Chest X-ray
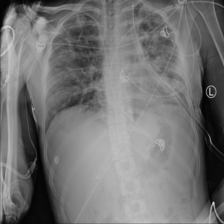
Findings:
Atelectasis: negative
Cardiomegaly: negative
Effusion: negative
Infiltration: positive
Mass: negative
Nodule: negative
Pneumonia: negative
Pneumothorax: negative
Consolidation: negative
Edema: negative
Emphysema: negative
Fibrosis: negative
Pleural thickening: negative
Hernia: negative